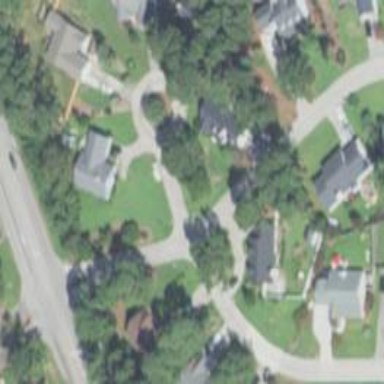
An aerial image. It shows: Residential road.